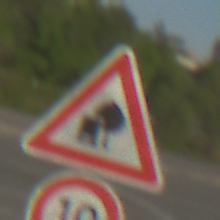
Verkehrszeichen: UnzureichendesLichtraumprofil
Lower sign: Geschwindigkeit10
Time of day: MorningAfternoon
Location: Outdoor (Suburban)
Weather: PartlyCloudy
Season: NotSpecified
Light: Natural